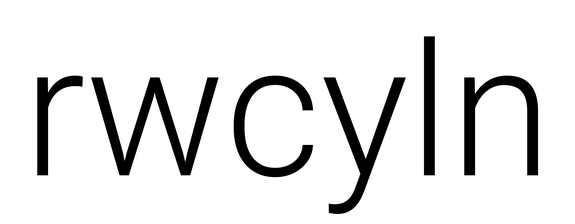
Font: Roboto_Light